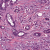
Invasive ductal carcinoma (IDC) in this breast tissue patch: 1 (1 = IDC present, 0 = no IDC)